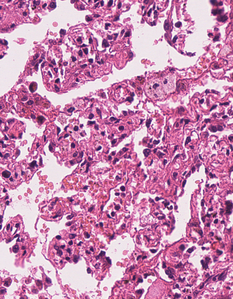
Tumor epithelial tissue: no
Tumor-associated stroma tissue: no
Normal tissue: yes